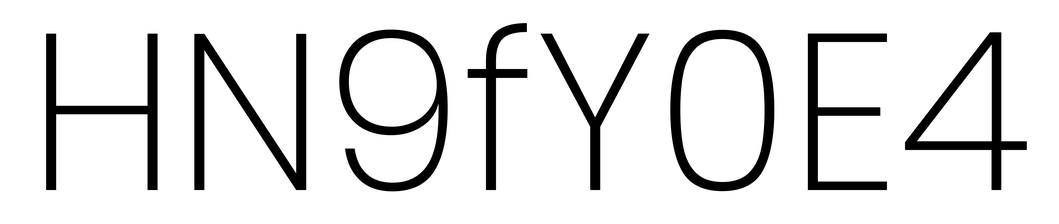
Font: Poppins-ExtraLight